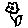
Label: flower